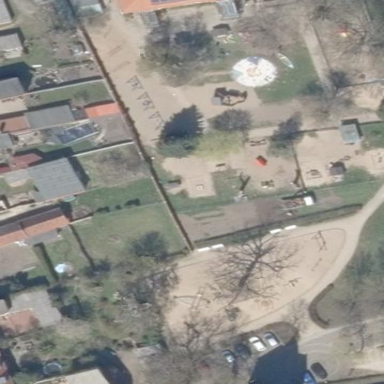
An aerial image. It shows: Kindergarten.